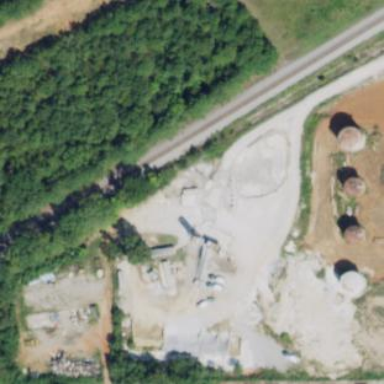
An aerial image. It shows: Industrial area dedicated to concrete plant.